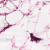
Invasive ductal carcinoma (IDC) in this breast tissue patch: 0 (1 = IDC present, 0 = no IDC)